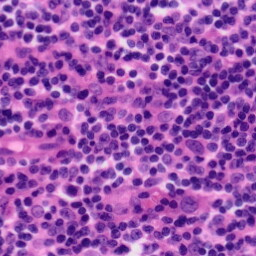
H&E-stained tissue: Tonsil